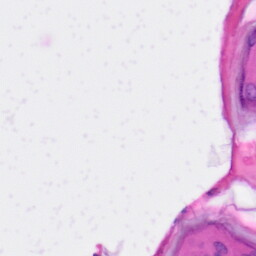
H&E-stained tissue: Skin